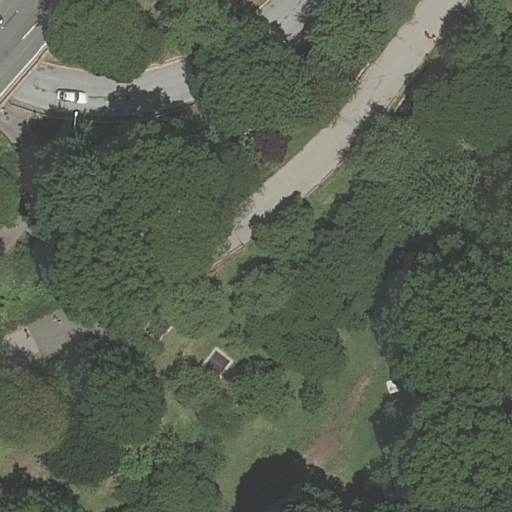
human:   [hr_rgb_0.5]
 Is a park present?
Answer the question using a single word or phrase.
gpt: yes

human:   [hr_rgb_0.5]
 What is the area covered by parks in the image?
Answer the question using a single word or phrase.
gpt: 14251m2

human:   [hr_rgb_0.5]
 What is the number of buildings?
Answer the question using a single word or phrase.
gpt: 0

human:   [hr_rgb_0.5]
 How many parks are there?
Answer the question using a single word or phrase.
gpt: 2

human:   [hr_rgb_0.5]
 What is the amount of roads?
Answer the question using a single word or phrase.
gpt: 5

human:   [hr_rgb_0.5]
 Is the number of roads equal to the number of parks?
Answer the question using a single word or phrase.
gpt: no

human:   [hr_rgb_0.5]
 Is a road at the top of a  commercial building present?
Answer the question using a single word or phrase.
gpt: no

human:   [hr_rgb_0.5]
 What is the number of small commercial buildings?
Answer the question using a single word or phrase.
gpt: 0

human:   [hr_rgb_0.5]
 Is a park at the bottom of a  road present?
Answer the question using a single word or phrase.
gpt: no

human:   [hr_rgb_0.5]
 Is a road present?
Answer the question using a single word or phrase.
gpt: yes

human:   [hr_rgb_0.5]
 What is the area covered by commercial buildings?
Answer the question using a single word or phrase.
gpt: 0m2

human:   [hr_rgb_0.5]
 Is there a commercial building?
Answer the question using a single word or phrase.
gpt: no

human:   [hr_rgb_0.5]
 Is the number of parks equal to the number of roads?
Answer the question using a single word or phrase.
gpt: no

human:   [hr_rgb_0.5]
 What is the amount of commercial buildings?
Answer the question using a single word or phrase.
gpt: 0

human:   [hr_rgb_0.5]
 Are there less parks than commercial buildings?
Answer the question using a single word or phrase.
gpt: no

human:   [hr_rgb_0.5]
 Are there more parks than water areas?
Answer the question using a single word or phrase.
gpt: yes

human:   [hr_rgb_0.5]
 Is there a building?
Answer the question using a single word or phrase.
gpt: no

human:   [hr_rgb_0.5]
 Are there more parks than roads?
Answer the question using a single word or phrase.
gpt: no

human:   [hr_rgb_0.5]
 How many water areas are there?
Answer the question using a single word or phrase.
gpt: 0

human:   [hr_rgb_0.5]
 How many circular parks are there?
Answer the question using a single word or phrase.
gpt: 0

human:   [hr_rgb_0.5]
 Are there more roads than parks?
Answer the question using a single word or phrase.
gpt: yes

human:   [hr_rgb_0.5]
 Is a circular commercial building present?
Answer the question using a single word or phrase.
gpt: no

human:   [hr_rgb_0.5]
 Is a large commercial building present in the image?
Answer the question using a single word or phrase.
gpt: no

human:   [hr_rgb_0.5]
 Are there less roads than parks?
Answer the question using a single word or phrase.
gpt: no

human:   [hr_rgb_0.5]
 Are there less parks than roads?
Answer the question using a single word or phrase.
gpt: yes

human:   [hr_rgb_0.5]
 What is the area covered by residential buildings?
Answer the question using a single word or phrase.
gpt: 0m2

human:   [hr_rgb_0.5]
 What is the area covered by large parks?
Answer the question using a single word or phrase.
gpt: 14251m2

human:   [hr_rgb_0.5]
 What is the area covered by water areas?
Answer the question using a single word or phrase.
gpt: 0m2

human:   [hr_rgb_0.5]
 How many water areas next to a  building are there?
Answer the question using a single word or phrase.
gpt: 0

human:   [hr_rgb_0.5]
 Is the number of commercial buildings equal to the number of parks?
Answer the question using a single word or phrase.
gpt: no

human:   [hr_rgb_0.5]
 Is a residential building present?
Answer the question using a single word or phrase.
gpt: no

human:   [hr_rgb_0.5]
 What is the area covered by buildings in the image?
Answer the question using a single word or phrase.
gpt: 0m2

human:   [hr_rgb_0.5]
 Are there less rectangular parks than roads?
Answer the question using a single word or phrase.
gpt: yes

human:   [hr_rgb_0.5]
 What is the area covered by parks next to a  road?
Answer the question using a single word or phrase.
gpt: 14251m2

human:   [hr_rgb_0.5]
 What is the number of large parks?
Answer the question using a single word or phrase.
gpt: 2

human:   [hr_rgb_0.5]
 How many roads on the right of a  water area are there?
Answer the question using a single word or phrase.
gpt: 0

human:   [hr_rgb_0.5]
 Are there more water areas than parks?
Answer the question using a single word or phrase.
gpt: no

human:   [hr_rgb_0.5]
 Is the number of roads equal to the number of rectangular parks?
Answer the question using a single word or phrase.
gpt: no

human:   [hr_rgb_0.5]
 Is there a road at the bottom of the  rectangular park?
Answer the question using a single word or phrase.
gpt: yes

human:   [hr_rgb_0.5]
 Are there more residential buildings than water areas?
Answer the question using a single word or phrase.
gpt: no

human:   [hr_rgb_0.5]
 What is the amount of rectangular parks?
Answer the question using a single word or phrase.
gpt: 1

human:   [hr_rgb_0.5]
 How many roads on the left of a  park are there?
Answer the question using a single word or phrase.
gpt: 5

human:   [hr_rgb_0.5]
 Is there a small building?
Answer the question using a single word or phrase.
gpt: no

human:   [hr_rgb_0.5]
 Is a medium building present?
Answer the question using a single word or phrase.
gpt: no

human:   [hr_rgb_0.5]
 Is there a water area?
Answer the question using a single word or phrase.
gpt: no

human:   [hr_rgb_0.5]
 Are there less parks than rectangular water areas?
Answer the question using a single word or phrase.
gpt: no

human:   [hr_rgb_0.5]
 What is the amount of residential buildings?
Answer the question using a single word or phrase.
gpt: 0

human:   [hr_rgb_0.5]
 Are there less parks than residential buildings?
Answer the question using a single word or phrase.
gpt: no

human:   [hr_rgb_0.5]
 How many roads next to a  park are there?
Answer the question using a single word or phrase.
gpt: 5

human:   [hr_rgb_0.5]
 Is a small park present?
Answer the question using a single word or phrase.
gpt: no

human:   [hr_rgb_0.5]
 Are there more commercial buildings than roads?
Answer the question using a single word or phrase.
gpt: no

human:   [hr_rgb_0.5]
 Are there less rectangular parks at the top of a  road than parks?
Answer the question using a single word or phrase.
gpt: yes

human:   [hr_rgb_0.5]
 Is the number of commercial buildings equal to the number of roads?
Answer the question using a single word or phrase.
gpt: no

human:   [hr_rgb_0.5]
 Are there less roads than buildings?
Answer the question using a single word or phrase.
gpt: no

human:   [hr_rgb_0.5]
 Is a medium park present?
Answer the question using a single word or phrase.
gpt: no

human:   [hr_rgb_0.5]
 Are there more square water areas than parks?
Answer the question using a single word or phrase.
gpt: no

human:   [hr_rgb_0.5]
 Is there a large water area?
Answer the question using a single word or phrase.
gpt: no

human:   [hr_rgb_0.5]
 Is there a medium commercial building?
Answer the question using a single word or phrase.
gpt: no

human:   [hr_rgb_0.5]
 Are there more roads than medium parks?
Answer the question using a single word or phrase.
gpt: yes

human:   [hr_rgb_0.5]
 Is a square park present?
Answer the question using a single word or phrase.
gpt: no

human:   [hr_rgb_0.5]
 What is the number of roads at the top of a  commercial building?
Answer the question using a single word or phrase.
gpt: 0

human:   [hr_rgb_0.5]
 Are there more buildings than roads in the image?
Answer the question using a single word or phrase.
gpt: no

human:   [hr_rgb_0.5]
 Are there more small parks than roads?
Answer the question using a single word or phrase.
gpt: no

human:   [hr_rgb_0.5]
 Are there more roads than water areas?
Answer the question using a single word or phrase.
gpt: yes